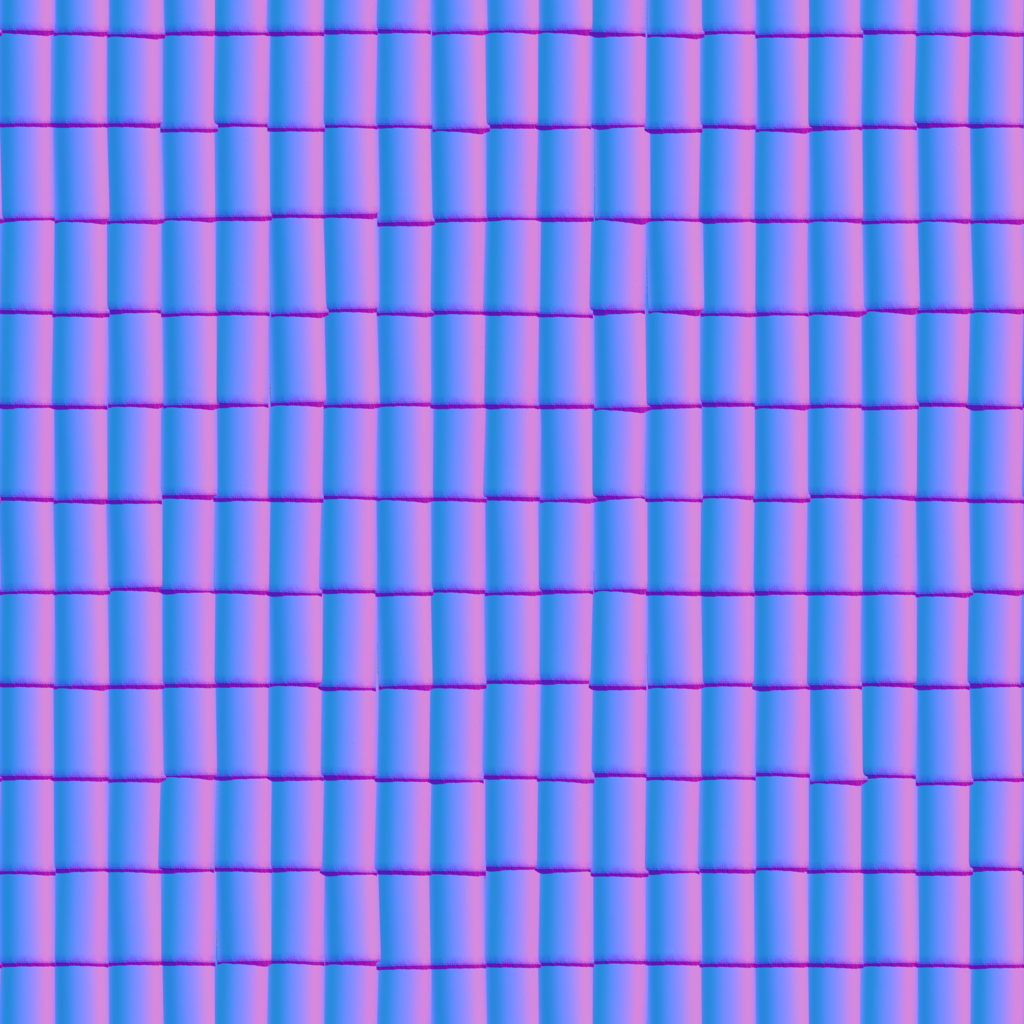
Texture map type: NormalGL